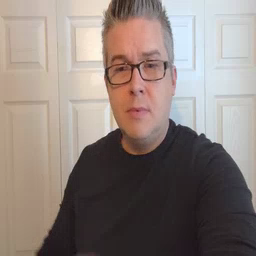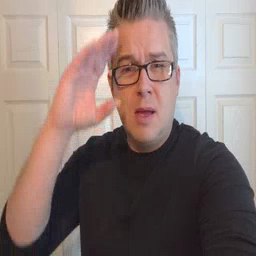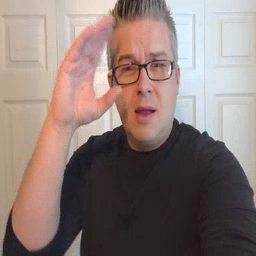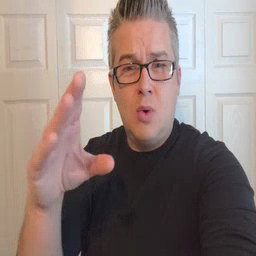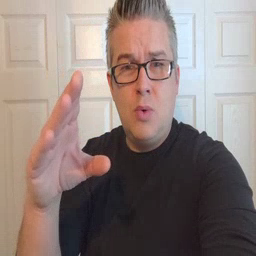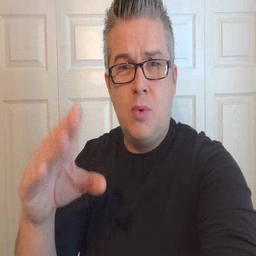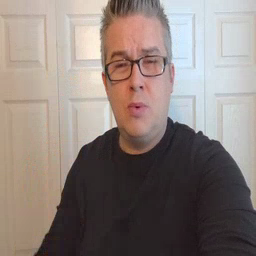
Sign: hello